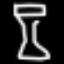
Label: hourglass